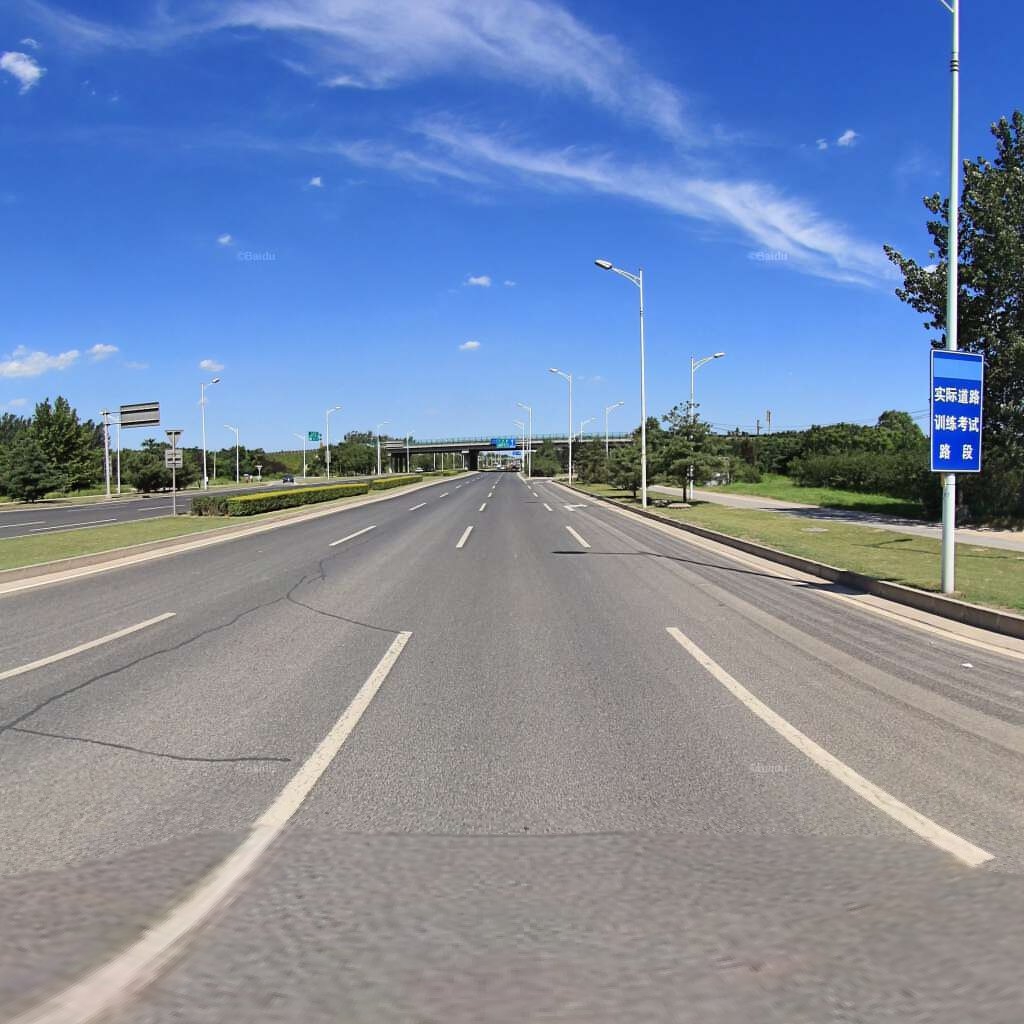
Region: Haidian
Road damage annotations: transverse patch, transverse patch, longitudinal patch, longitudinal patch